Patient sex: F
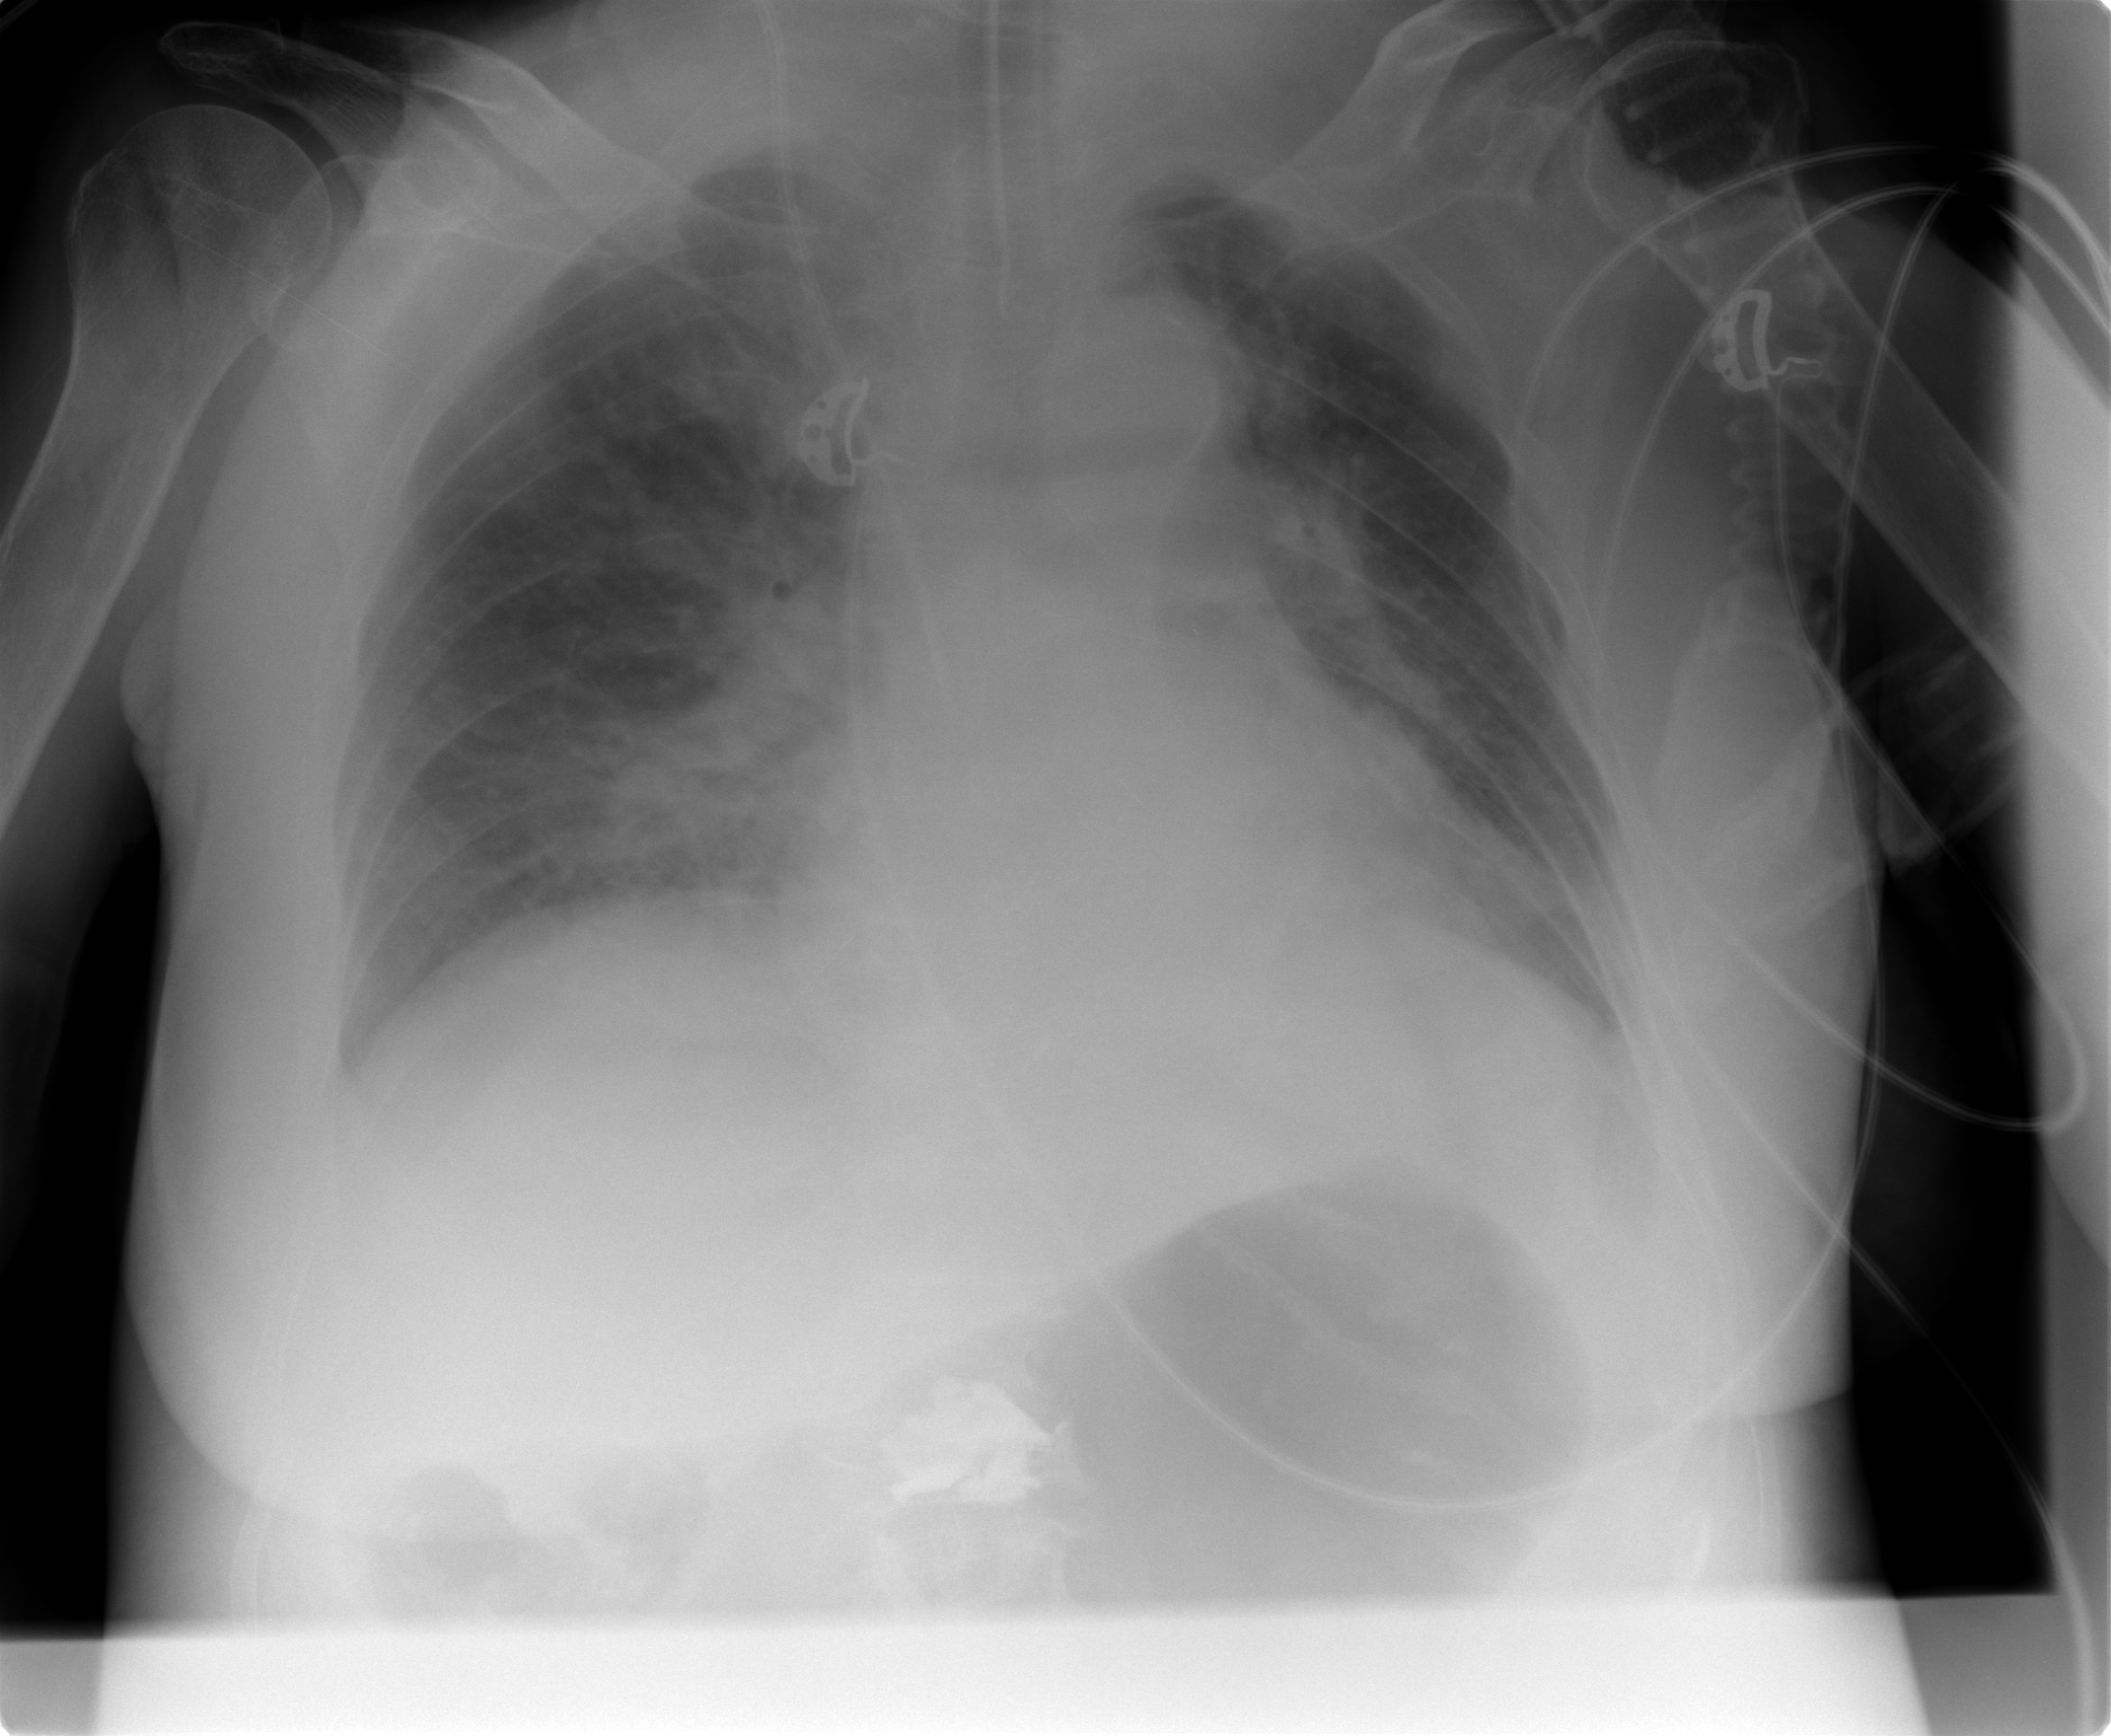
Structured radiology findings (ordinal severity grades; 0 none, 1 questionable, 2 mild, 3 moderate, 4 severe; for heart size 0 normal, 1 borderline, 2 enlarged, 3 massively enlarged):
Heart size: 2
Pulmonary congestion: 2
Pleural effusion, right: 2
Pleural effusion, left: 1
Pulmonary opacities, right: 3
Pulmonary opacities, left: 2
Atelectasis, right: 3
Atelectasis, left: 2